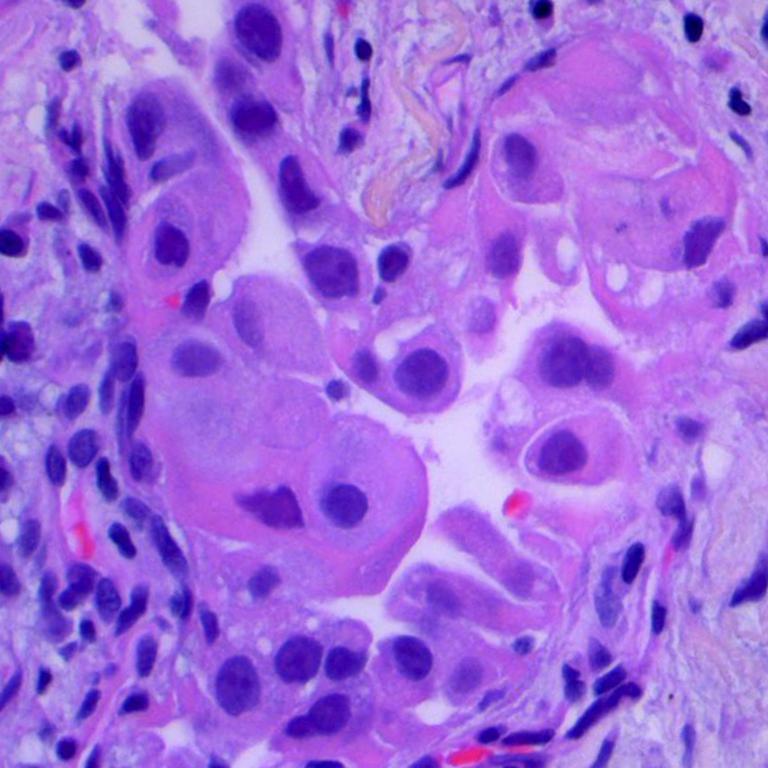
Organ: lung
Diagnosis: adenocarcinomas